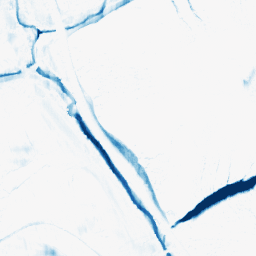
Category: morphological
Decomposition family: morphological_ellipse
Decomposition parameters: operation: closing
width: 20
height: 5
Upsampling method: quintic
Upsampling parameters: scale: 8
Upsampling scale: 8